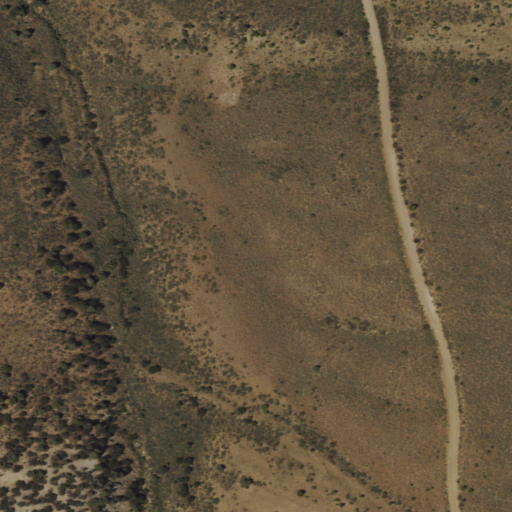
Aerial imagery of valley in Nevada named Cave Canyon containing shrub and evergreen forest